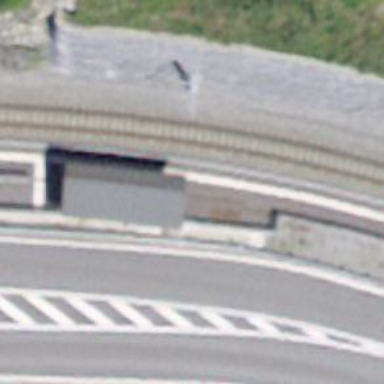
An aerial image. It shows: Railway station.